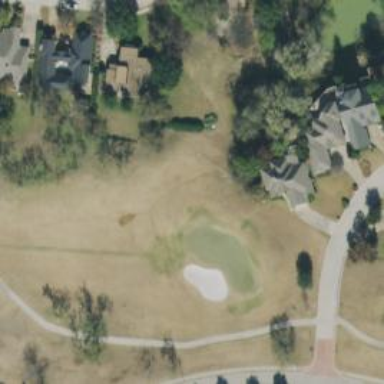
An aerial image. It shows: Golf hole.